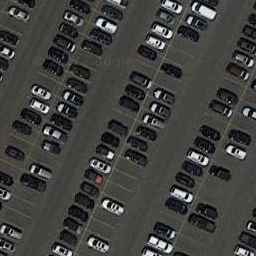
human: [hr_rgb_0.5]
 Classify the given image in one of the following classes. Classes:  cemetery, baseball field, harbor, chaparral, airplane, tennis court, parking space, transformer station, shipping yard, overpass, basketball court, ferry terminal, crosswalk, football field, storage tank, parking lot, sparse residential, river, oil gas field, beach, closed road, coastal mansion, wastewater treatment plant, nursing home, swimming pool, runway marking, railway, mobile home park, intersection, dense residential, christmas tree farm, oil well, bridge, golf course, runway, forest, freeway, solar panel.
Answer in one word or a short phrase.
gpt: parking lot